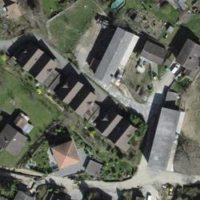
EUNIS habitat code: 54
Species observed at this site:
Salamandra salamandra